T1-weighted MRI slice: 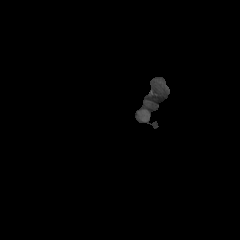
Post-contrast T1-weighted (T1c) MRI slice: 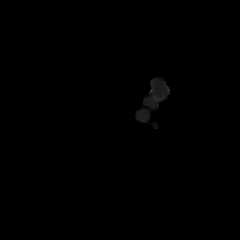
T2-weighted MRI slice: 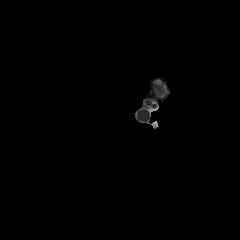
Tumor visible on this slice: no